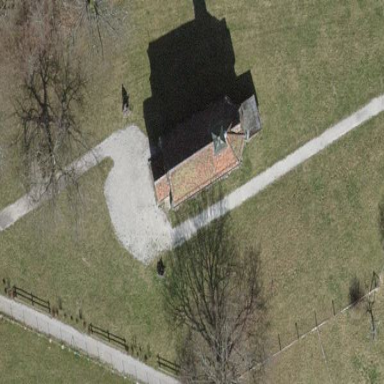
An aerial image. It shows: Chapel building.